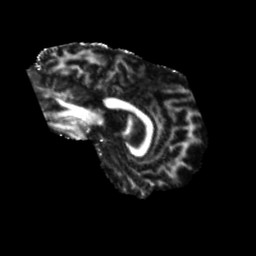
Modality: FA
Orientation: sagittal
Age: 74
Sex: male
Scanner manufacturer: siemens
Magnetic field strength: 3 T
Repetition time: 5.25 s
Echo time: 0.08 s